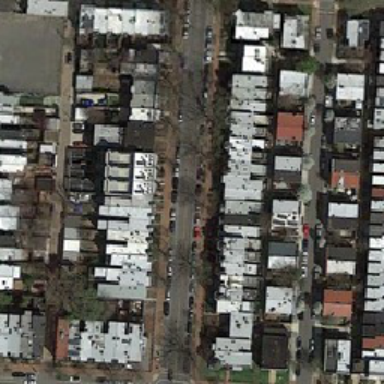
It is a house with gray roads in the center .